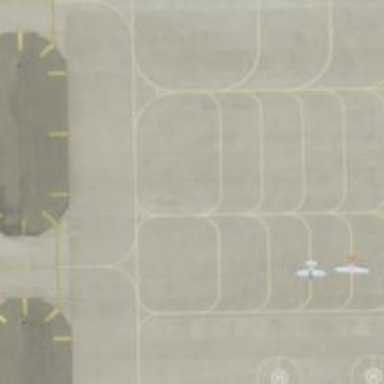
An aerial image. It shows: View of taxiway at the airport.